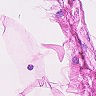
Metastatic tissue present: no